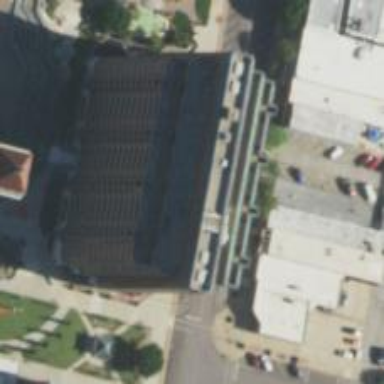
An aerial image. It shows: Building.